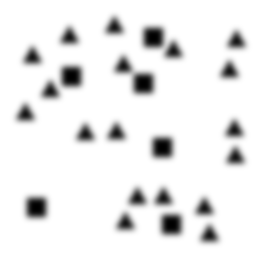
Squares: 6
Triangles: 18
Stars: 0
Total shapes: 24